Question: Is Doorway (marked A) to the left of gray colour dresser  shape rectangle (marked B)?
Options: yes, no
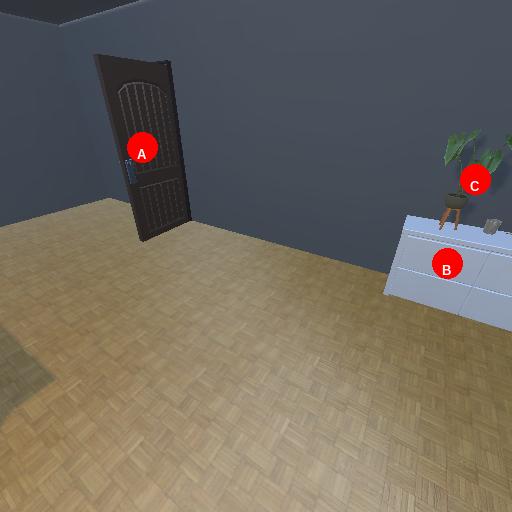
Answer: yes